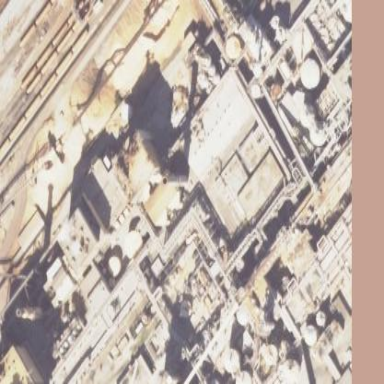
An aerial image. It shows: Industrial power plant with the landuse set as industrial.